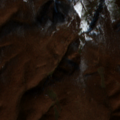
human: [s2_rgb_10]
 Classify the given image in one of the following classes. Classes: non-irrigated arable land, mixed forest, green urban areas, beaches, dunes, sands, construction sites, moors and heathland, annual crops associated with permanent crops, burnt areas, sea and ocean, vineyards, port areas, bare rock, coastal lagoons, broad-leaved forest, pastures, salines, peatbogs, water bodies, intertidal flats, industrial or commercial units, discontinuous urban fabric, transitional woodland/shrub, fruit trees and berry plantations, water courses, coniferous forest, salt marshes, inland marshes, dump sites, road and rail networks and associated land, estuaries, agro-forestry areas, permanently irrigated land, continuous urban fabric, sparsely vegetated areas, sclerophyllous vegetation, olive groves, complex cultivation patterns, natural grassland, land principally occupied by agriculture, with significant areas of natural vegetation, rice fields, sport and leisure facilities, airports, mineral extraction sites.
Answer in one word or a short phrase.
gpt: land principally occupied by agriculture, with significant areas of natural vegetation, broad-leaved forest, transitional woodland/shrub